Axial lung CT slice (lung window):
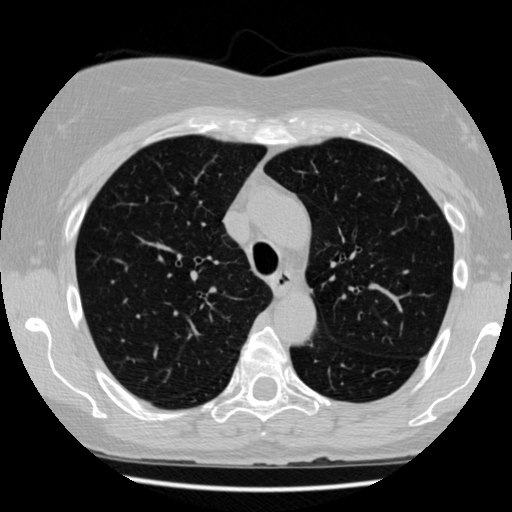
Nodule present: no